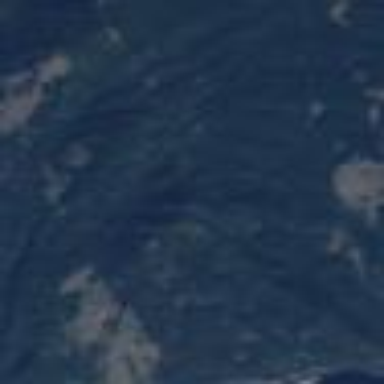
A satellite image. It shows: Forest area.